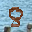
Label: 8